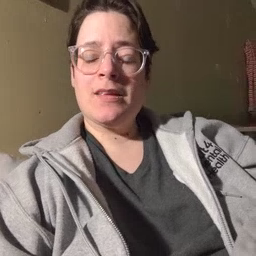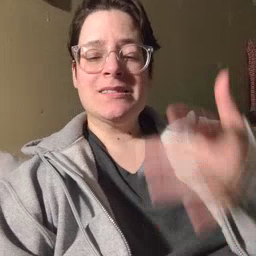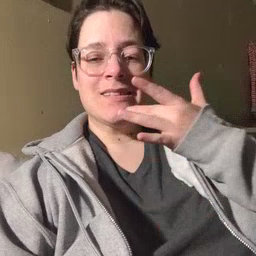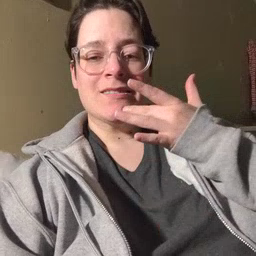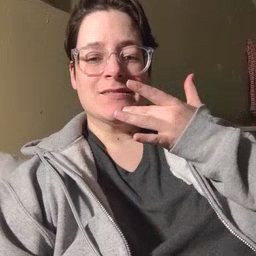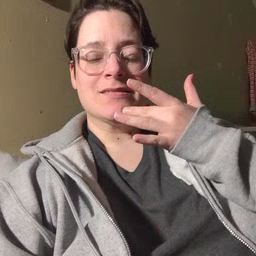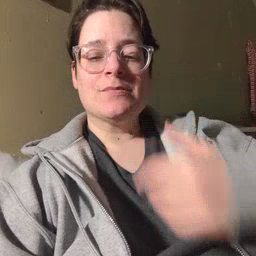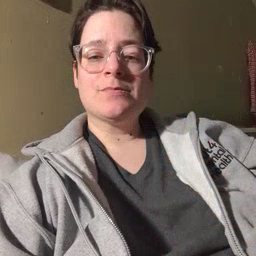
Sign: taste